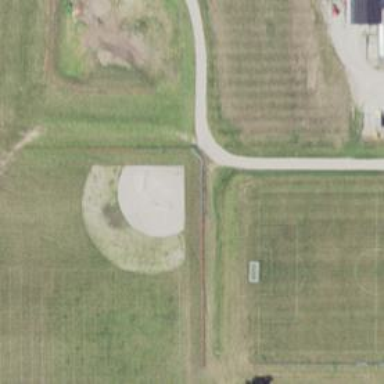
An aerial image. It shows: Softball pitch for leisure land activities.